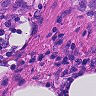
Metastatic tissue present: yes